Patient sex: M
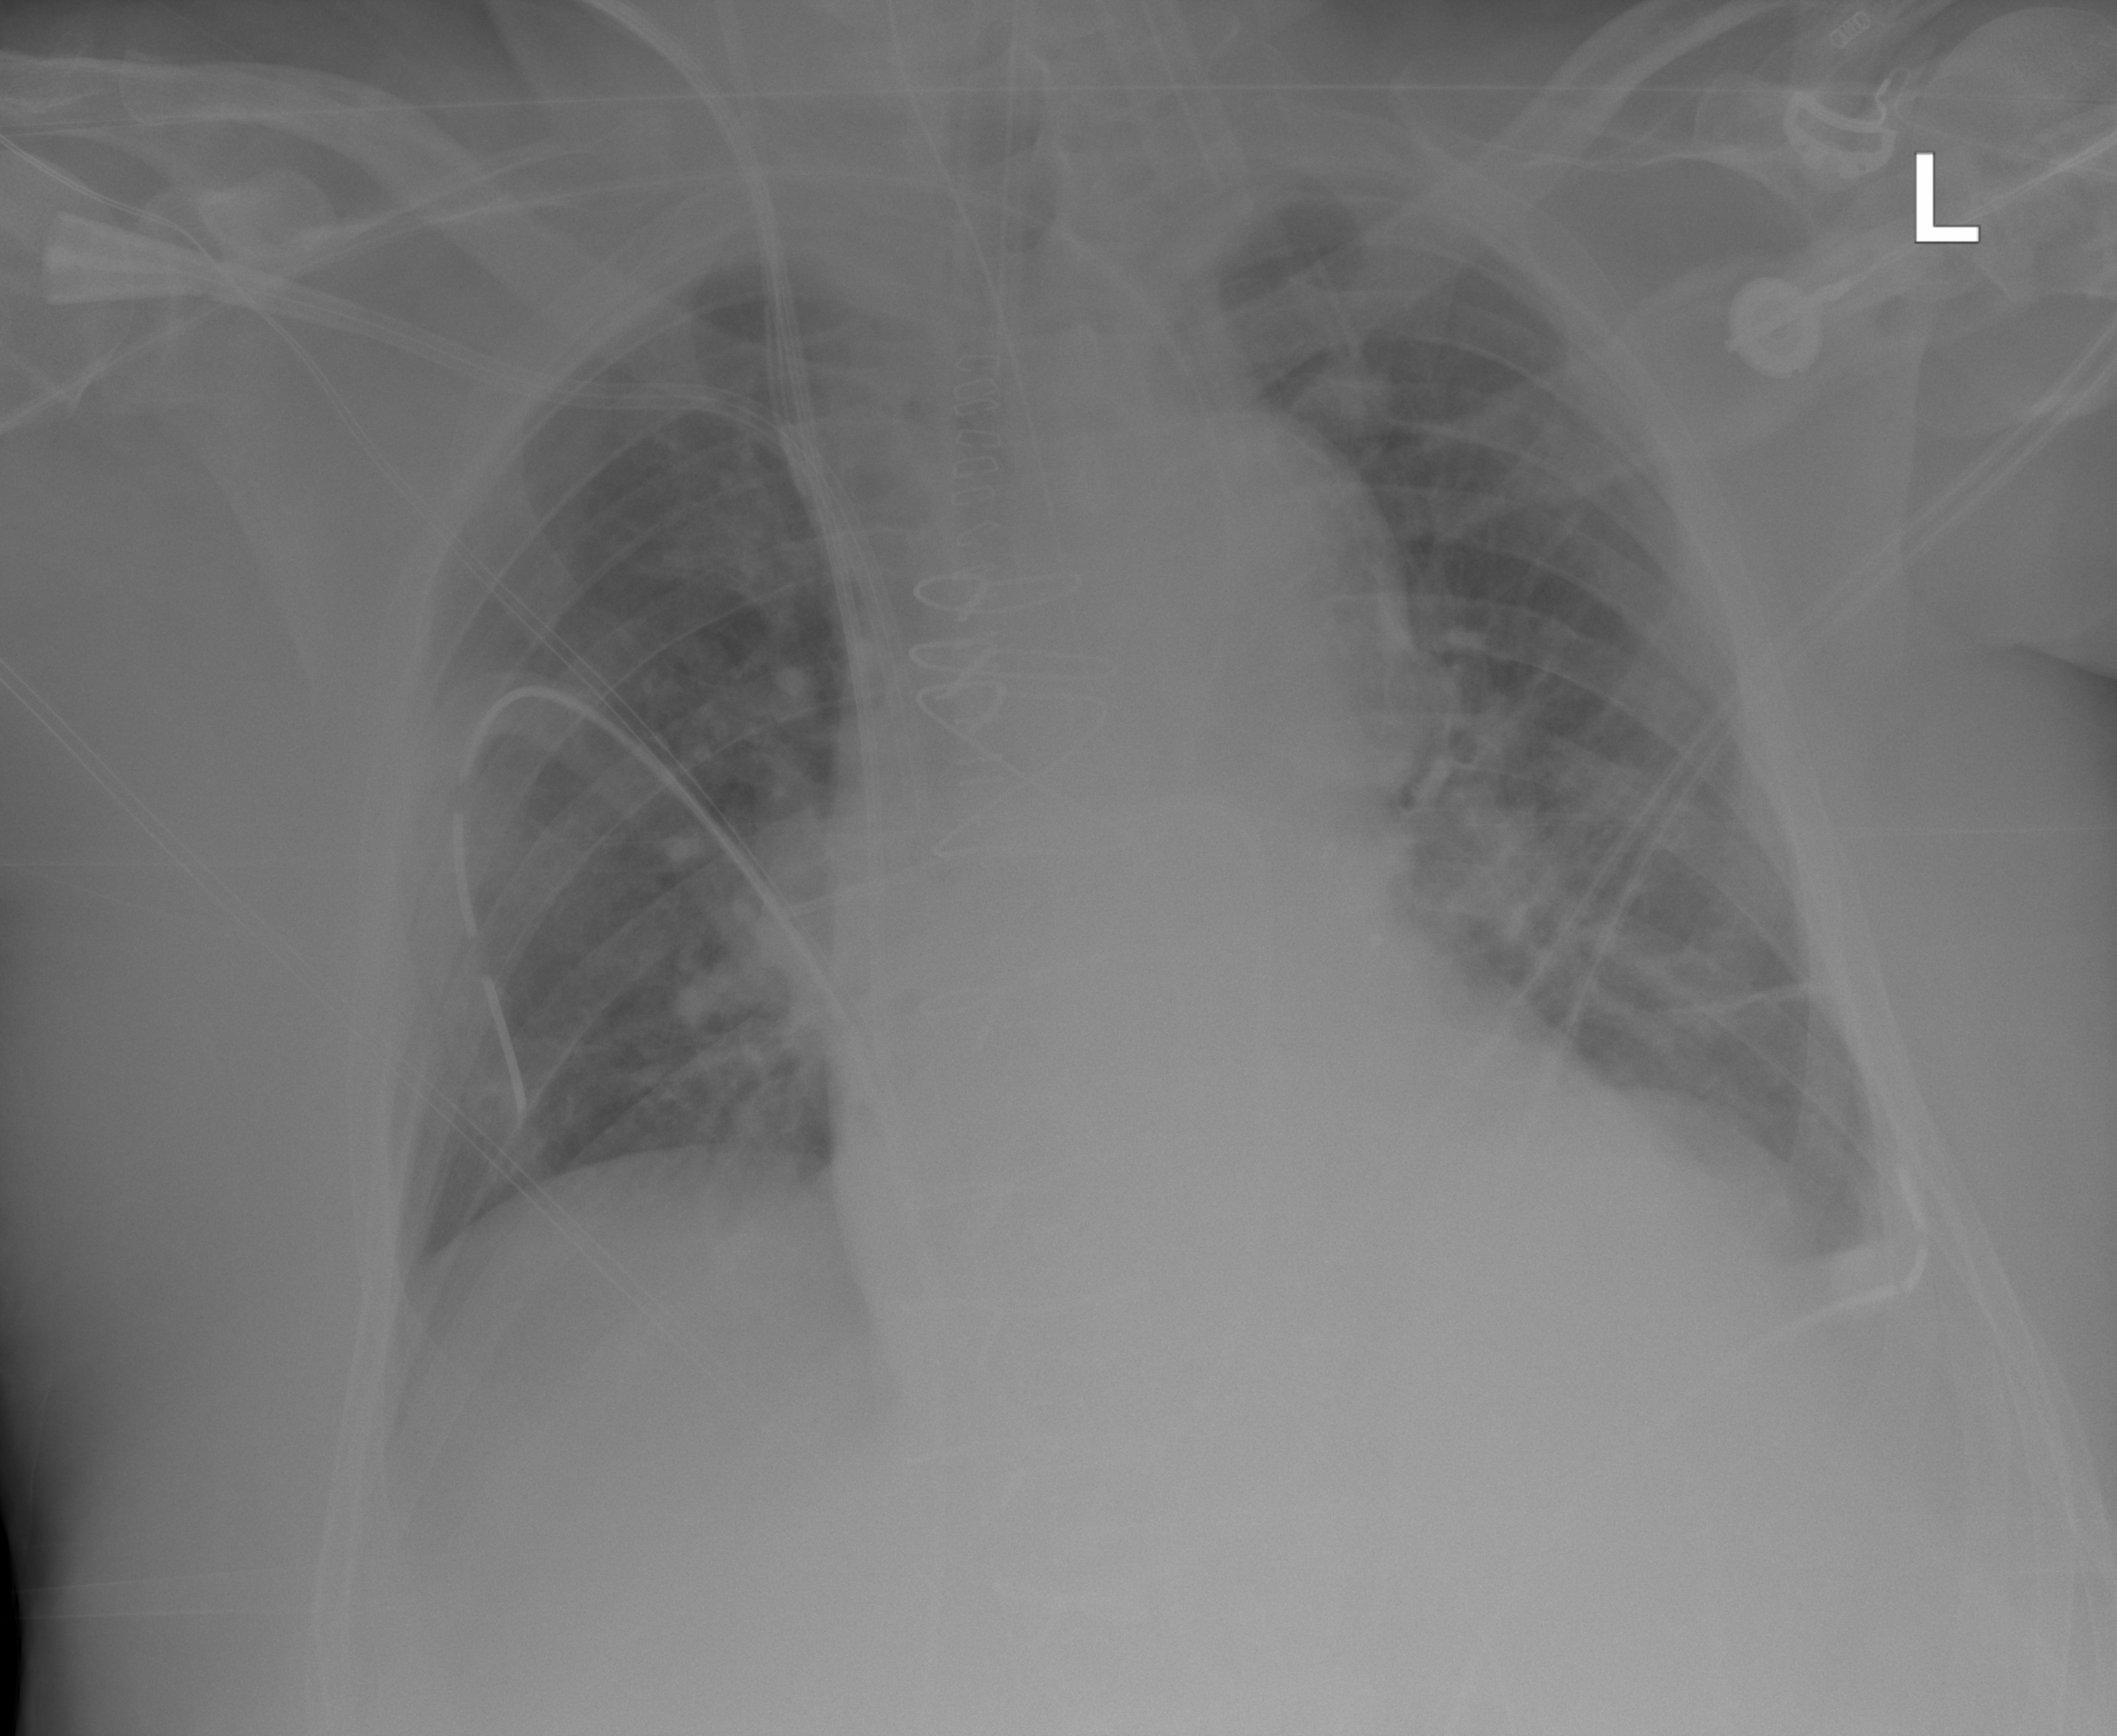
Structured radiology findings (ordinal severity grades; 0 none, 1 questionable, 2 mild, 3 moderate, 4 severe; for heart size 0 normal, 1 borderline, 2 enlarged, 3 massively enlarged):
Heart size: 3
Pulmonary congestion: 0
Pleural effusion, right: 0
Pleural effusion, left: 2
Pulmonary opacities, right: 0
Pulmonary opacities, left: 0
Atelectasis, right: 2
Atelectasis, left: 2